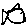
Label: fish